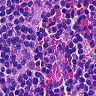
Metastatic tissue present: no